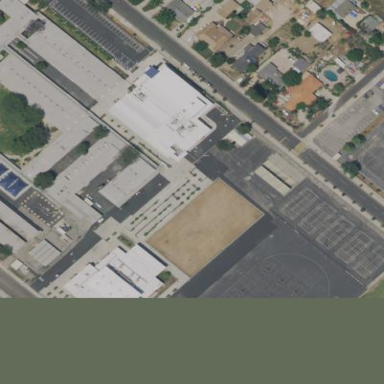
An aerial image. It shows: School.